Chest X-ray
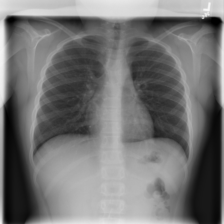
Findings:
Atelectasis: negative
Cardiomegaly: negative
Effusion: negative
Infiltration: negative
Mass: negative
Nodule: negative
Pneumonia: negative
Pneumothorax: negative
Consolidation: negative
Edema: negative
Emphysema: negative
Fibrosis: negative
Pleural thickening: negative
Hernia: negative